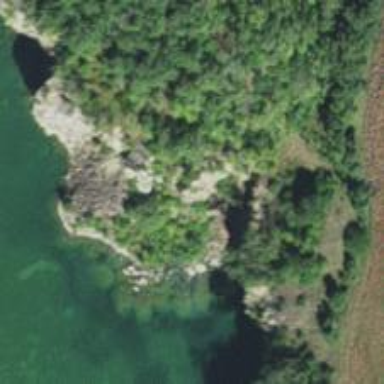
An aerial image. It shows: Natural cliff.